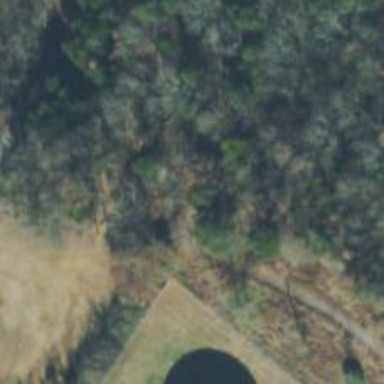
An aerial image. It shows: Disc golf hole.